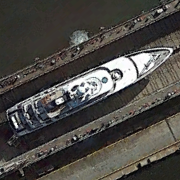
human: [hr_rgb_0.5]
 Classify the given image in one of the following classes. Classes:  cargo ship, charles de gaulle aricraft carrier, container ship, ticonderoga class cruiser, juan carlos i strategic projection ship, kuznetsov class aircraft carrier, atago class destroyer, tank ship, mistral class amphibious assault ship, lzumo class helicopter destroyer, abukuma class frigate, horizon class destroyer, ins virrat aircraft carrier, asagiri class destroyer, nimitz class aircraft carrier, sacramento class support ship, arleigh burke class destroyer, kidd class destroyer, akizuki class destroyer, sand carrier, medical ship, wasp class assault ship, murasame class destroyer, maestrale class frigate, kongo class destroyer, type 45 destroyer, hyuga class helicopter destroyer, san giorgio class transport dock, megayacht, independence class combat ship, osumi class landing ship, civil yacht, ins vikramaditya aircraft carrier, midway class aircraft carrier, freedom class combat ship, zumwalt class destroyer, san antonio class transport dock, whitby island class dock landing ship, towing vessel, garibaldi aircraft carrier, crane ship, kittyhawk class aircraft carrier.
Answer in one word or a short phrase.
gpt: Megayacht